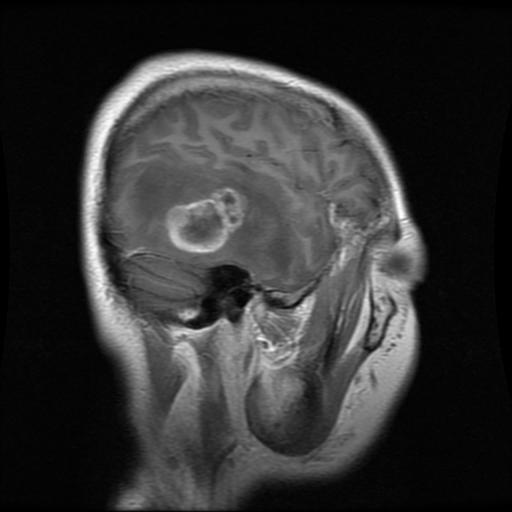
Label: glioma